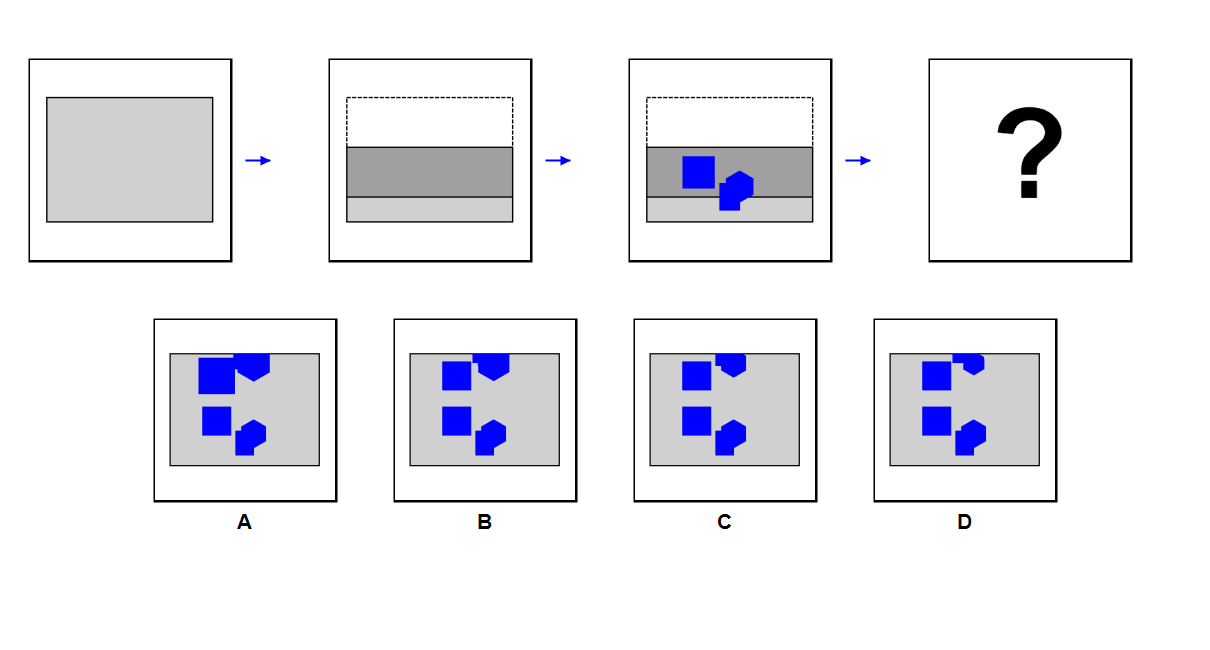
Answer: C